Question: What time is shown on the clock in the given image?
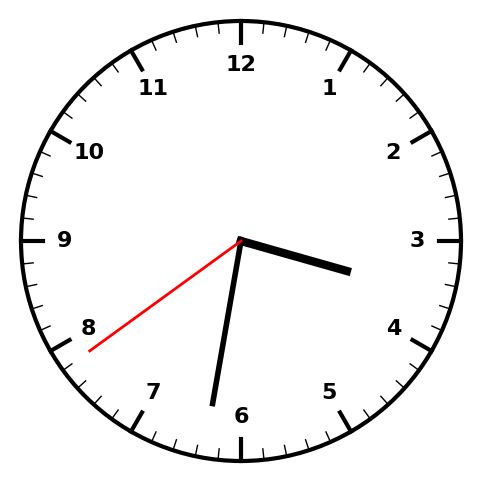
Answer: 03:31:39